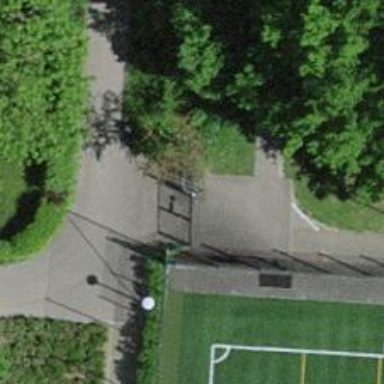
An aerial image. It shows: Full-height turnstile barrier.